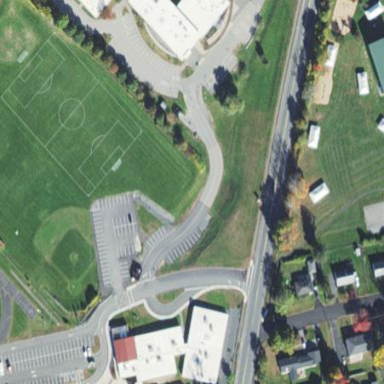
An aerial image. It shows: Soccer pitch for leisure land activities.